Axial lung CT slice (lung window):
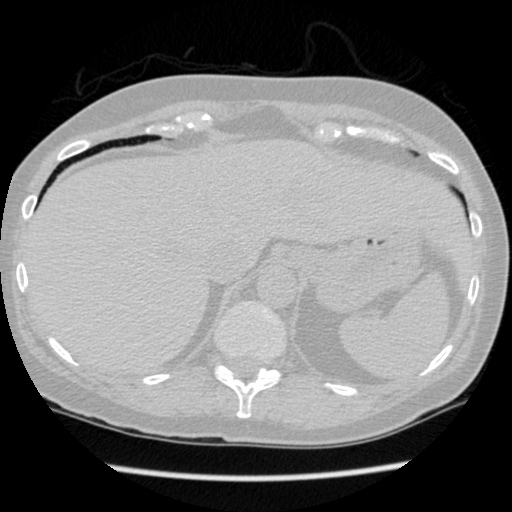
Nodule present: no